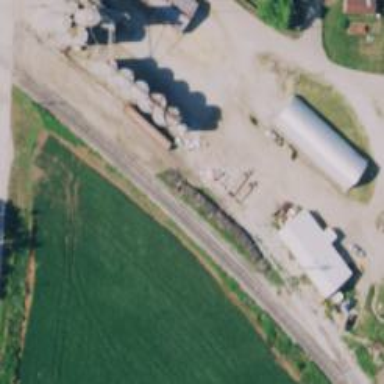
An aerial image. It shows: Rail spur service.